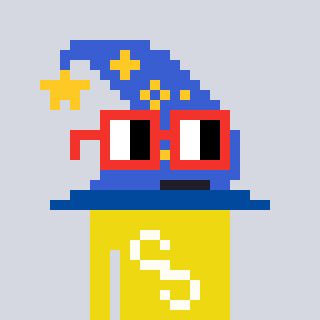
a pixel art character with square red glasses, a wizard hat-shaped head and a yellow-colored body on a cool background